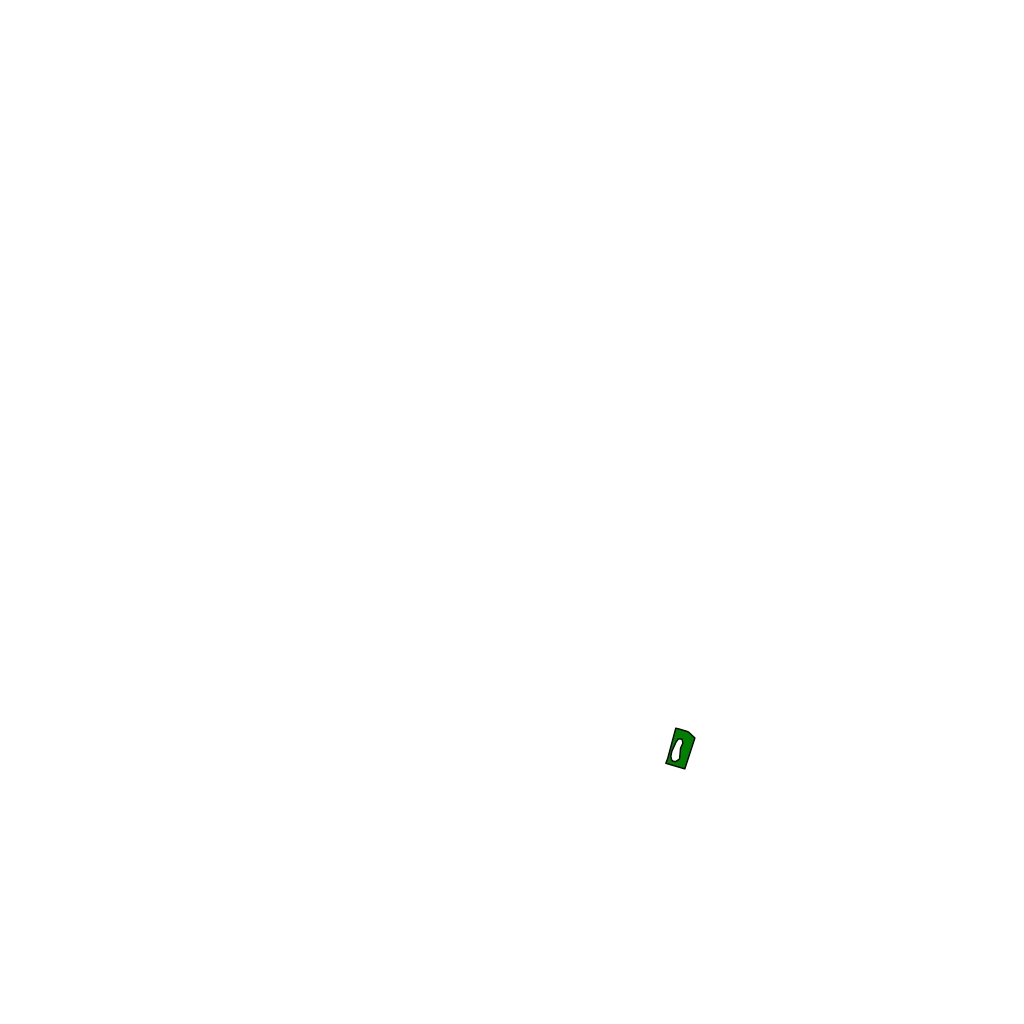
Tags: overhead vector_map, recreation, residential, density_5, Park, 1.0 km²